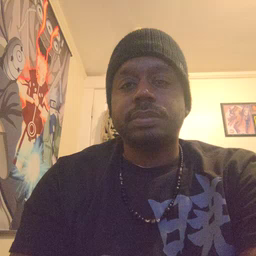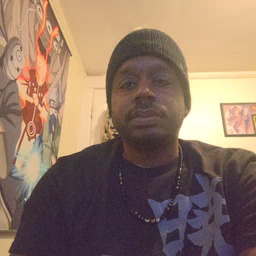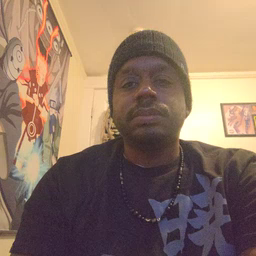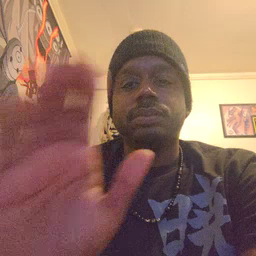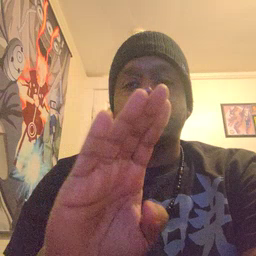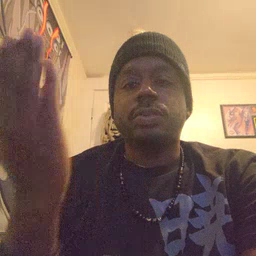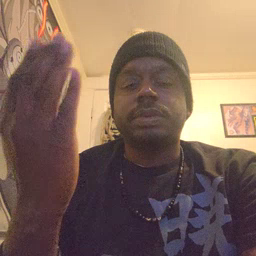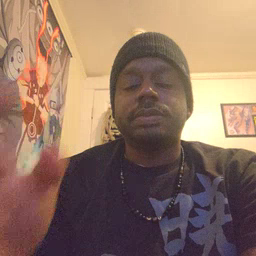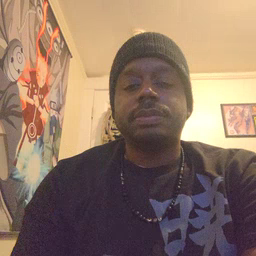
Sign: open